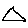
Label: triangle